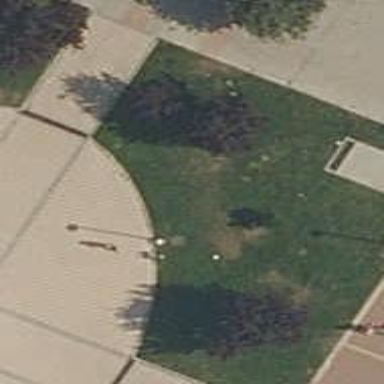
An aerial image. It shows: Bench.